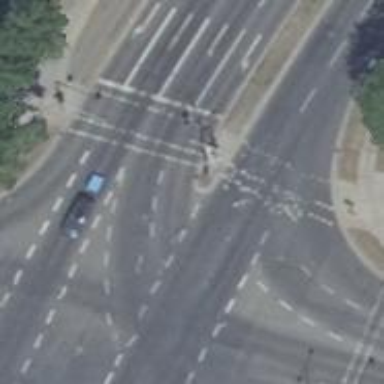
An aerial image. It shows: Road with traffic signals.